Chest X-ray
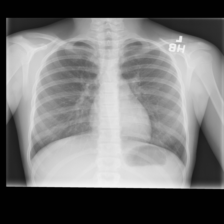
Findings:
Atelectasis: negative
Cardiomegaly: negative
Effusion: negative
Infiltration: negative
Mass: negative
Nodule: negative
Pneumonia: negative
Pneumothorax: negative
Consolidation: negative
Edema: negative
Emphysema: negative
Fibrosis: negative
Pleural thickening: negative
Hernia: negative